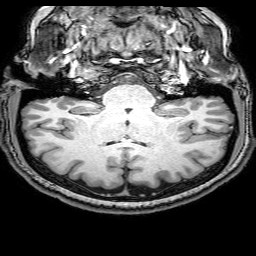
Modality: T1w
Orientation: sagittal
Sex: female
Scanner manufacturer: philips
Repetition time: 0.008181 s
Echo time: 0.00375 s